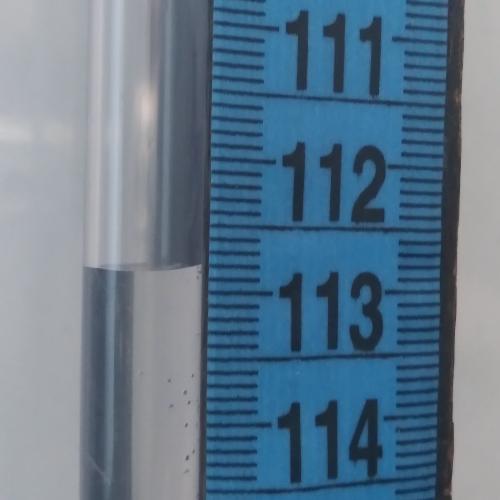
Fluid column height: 112.8 cm